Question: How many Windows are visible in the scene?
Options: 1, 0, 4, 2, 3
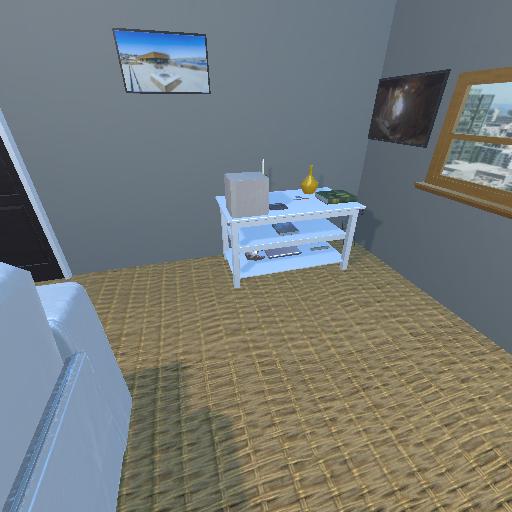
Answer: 1